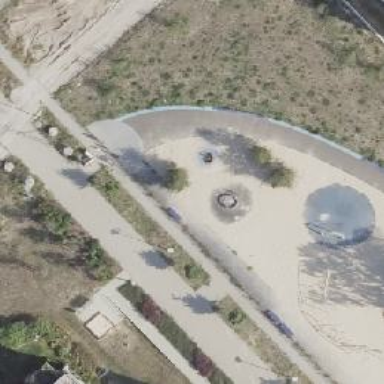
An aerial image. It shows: Playground featuring trampoline.